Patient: sex M, age 76
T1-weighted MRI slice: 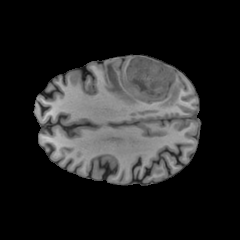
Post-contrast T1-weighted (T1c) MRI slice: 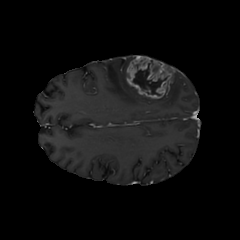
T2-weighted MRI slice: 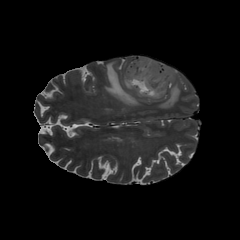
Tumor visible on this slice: yes
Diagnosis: Glioblastoma, IDH-wildtype
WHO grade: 4